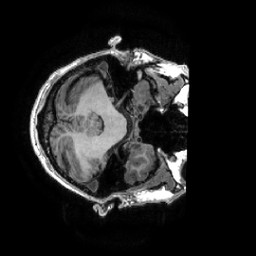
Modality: T1w
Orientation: axial
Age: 31
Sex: male
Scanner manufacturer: ge
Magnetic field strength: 3 T
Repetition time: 0.0073 s
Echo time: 0.003 s